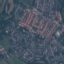
Land use / land cover class: Residential